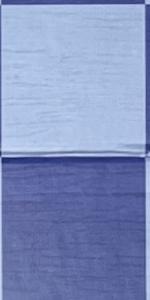
Label: Empty